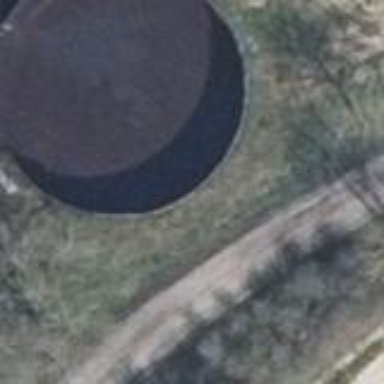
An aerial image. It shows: Storage tank that is man-made.